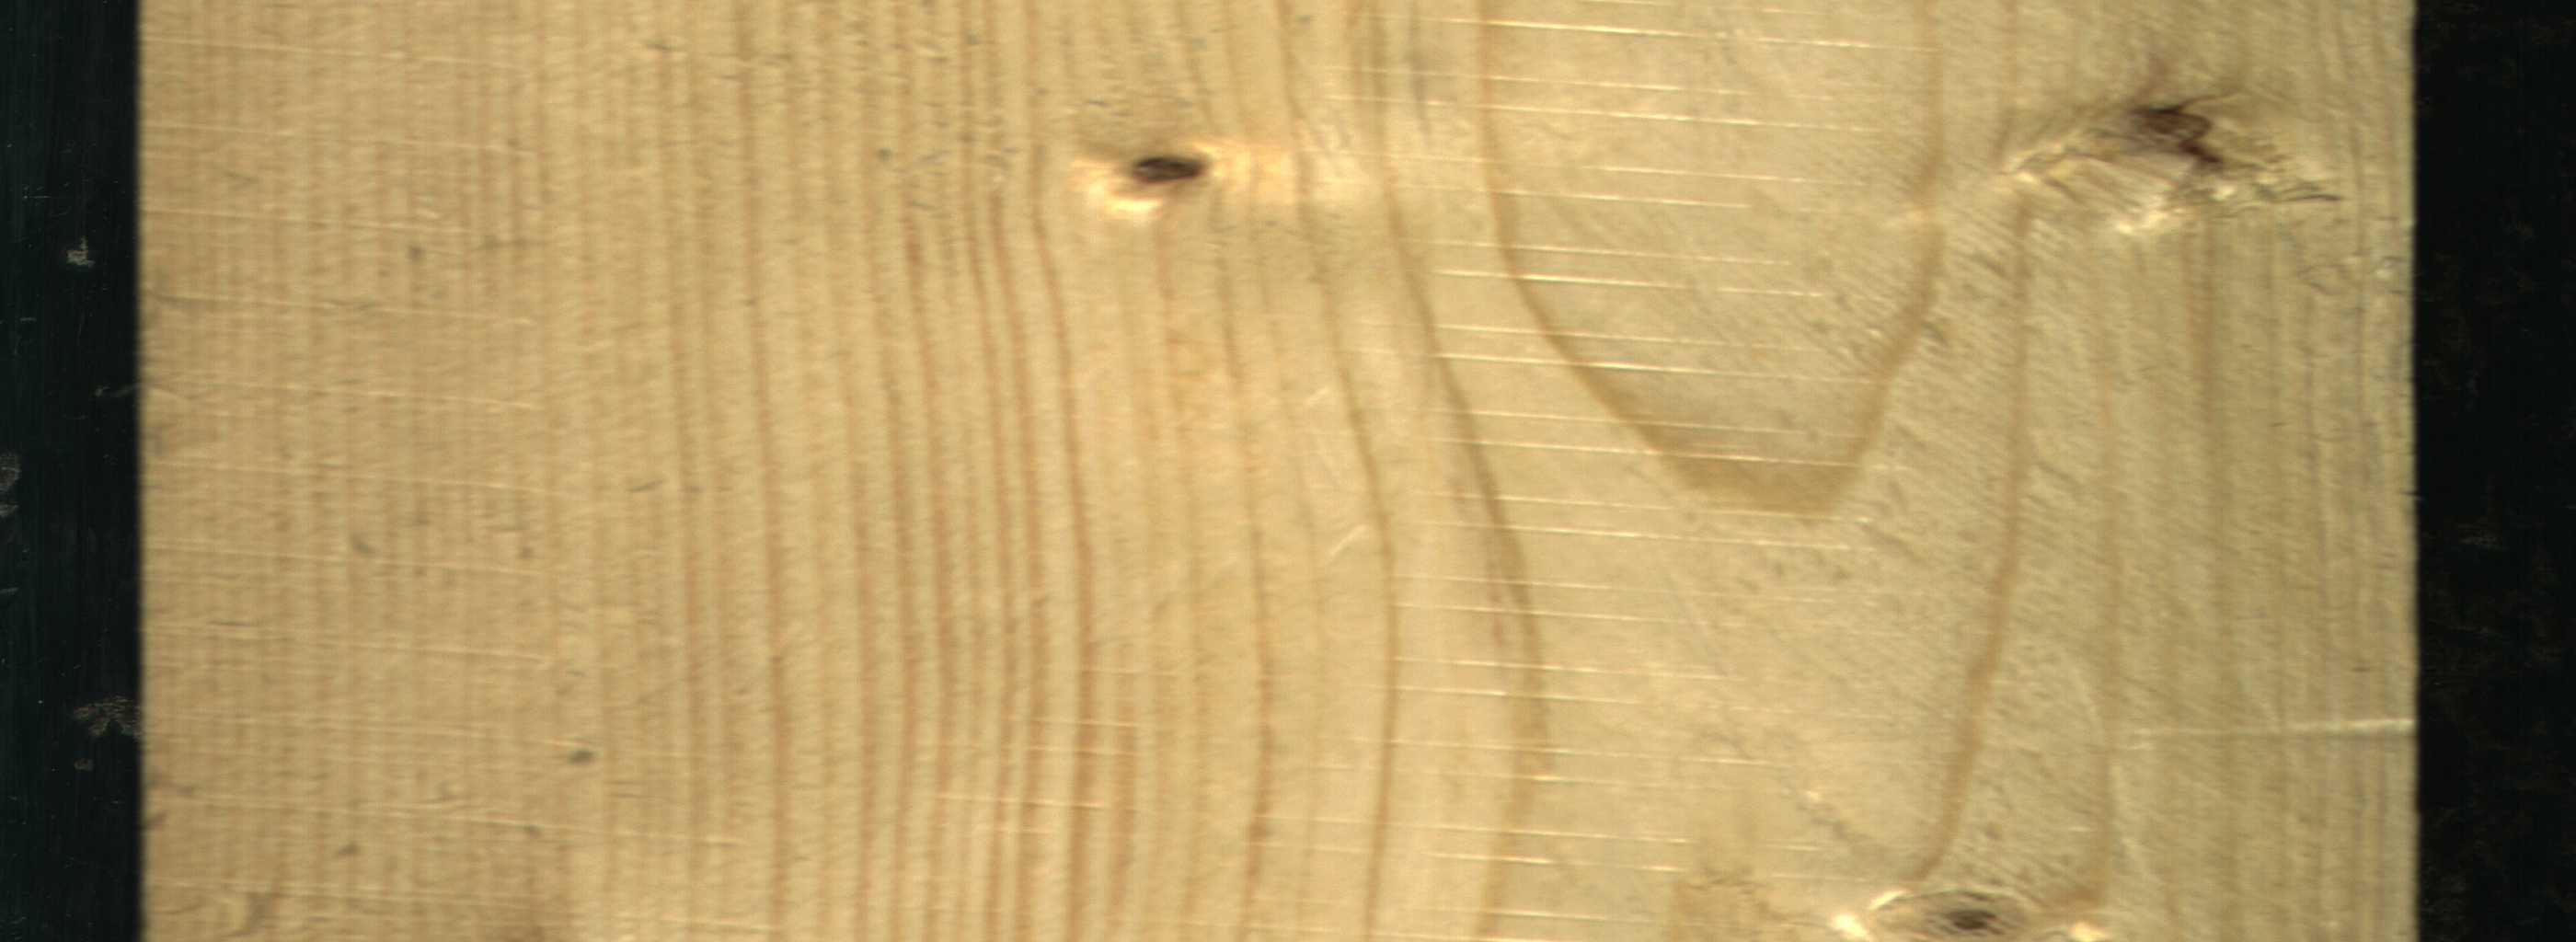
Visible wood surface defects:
Live_Knot
Live_Knot
Live_Knot